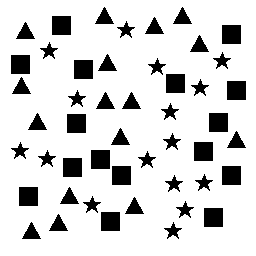
Squares: 16
Triangles: 16
Stars: 16
Total shapes: 48